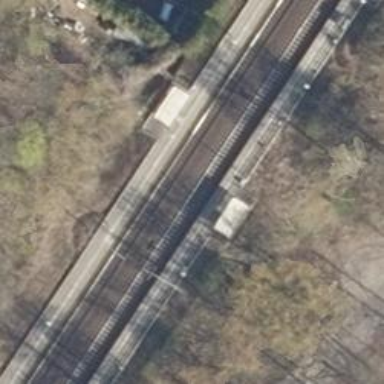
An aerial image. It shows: Stop position for public transport at railway stop.